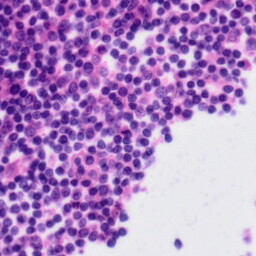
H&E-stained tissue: Tonsil